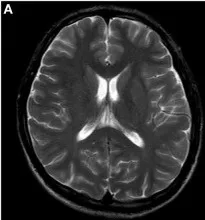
Brain magnetic resonance imaging (MRI) findings. No signal changes are seen in the axial T2-weighed brain MRI of the proband.
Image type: radiology (mri)